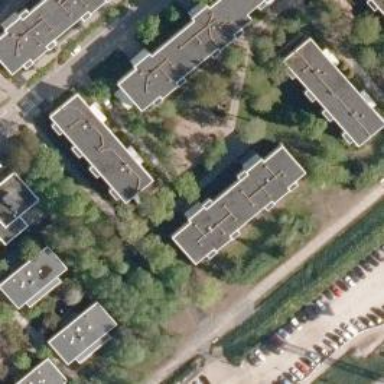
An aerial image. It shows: White apartments with flat roof made of tar paper.